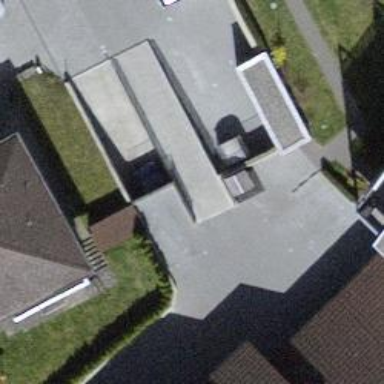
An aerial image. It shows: Parking entrance.